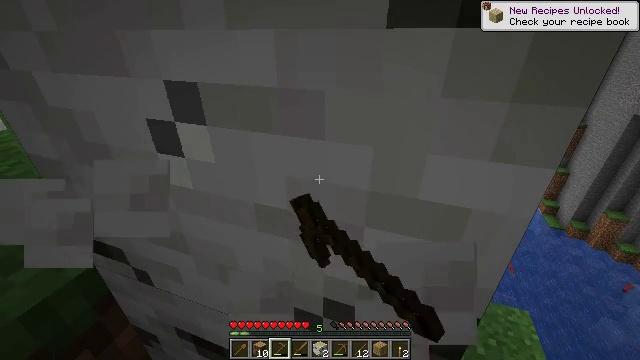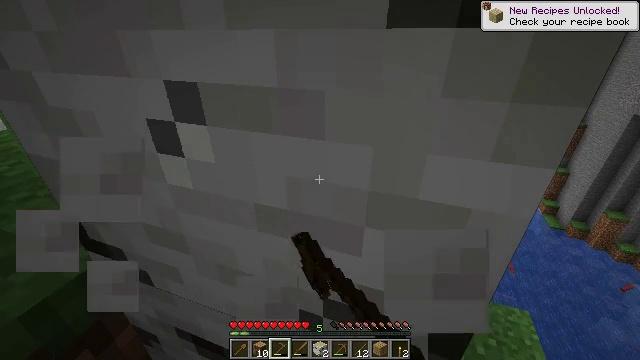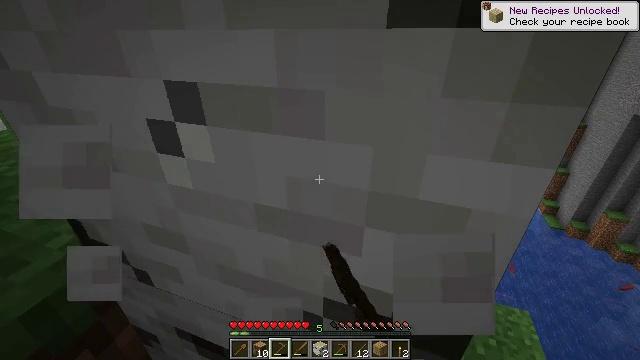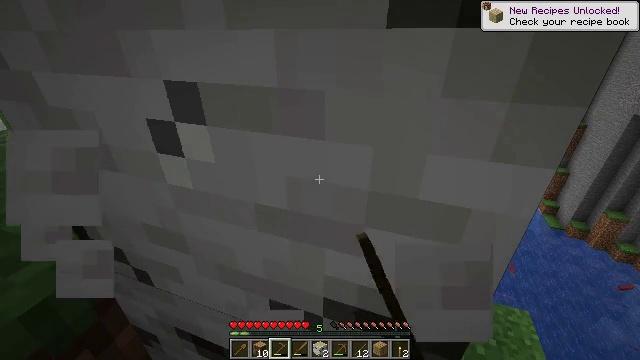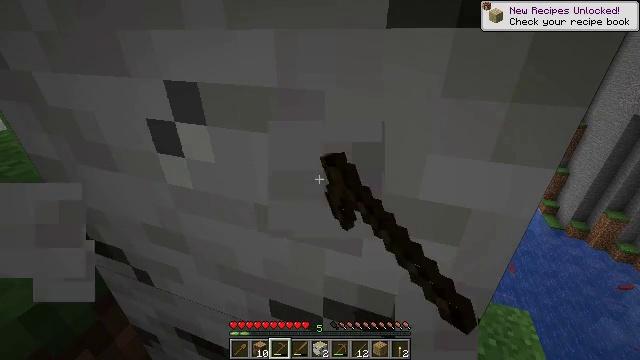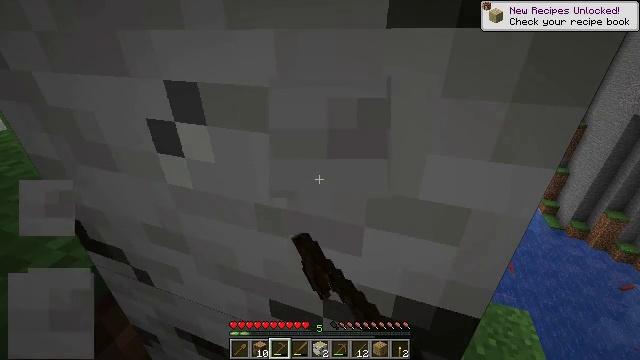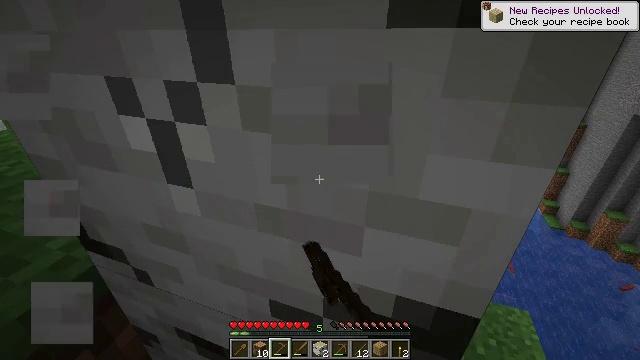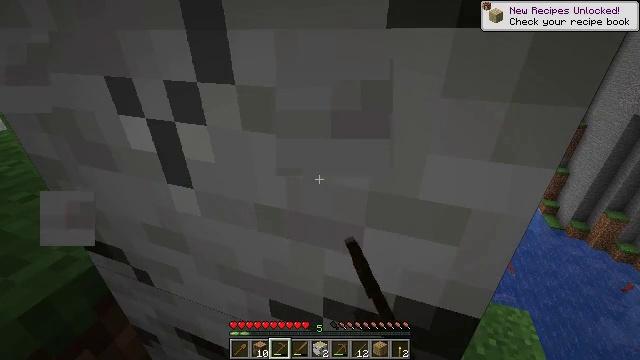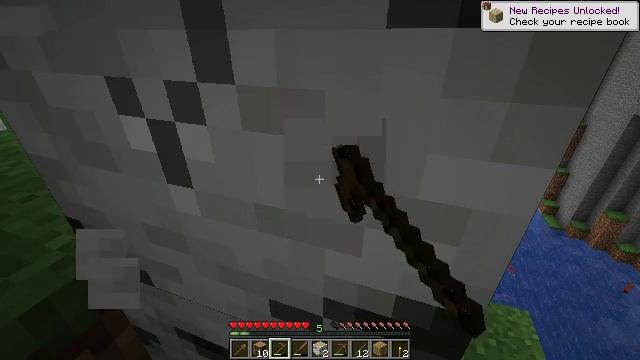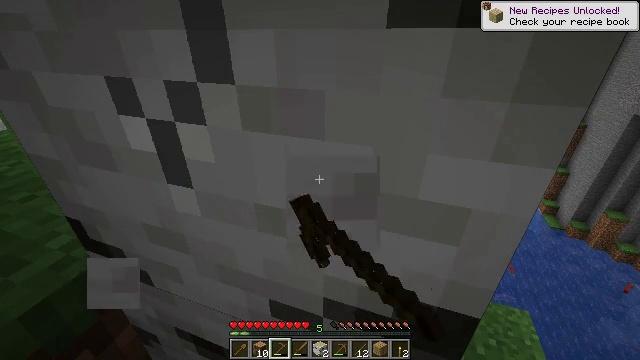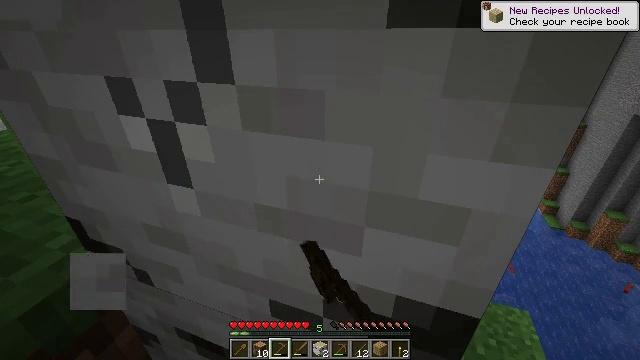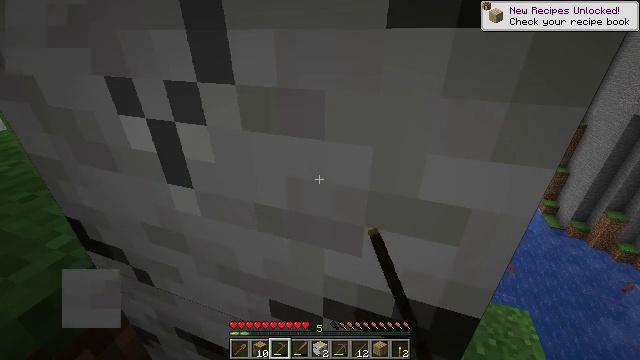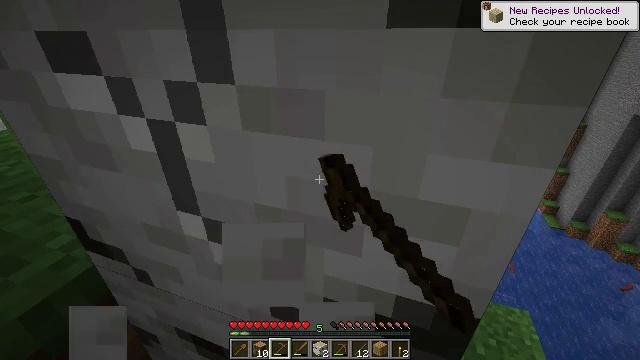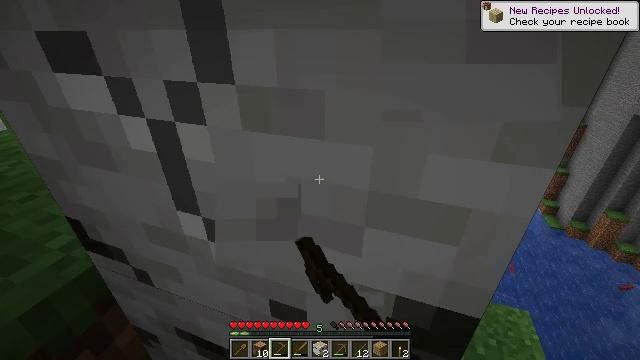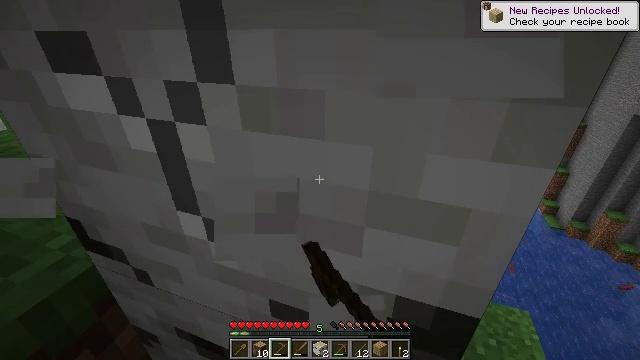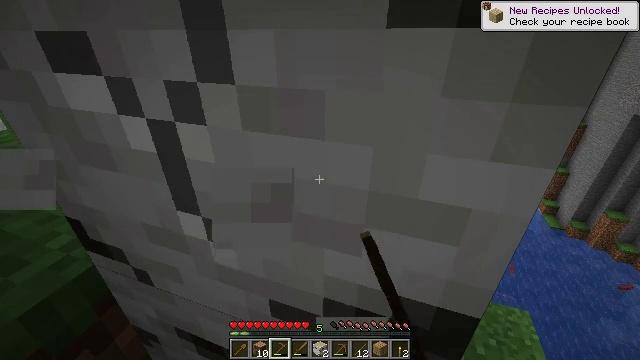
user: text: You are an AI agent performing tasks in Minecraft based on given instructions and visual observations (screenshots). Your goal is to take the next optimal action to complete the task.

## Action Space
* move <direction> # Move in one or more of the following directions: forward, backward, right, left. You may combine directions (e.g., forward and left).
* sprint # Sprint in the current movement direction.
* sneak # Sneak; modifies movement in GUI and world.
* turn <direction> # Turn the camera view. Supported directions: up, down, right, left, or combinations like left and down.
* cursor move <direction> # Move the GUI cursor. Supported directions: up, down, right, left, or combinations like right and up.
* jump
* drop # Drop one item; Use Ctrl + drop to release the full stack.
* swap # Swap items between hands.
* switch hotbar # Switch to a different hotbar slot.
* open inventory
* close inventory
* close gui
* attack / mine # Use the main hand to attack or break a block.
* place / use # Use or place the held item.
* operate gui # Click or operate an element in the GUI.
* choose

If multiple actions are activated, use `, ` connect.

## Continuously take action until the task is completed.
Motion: motion action
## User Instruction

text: Mine the birch log from the tree.
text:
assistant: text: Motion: attack / mine
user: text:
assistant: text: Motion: attack / mine
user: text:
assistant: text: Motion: attack / mine
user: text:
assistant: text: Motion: attack / mine
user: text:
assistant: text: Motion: attack / mine
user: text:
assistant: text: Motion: attack / mine
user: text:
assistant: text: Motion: attack / mine
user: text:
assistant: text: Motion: attack / mine
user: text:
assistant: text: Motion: attack / mine
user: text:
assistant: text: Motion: attack / mine
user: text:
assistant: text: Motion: attack / mine
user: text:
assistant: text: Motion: attack / mine
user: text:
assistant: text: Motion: attack / mine
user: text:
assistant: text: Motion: attack / mine
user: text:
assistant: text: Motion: attack / mine
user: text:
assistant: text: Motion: attack / mine
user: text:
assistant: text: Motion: attack / mine
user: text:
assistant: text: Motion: attack / mine
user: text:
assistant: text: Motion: attack / mine
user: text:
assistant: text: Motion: attack / mine
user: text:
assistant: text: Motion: attack / mine
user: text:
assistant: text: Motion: attack / mine
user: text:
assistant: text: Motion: attack / mine
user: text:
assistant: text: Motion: attack / mine
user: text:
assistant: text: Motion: attack / mine
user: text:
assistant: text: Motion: attack / mine
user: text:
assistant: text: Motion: attack / mine
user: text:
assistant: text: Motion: attack / mine
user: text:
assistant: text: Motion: attack / mine
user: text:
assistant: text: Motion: attack / mine